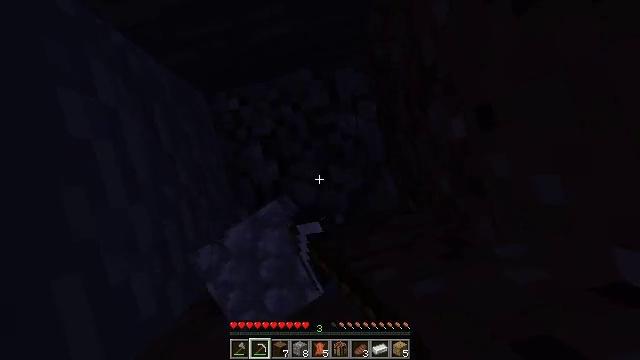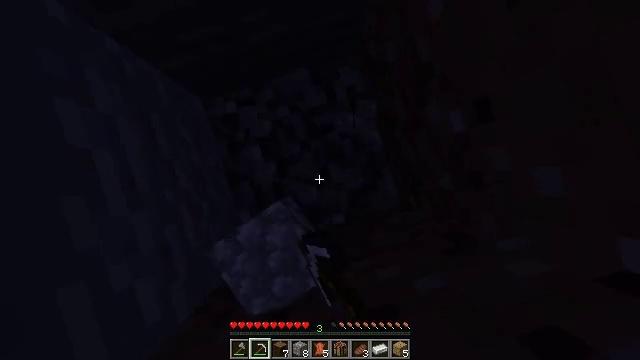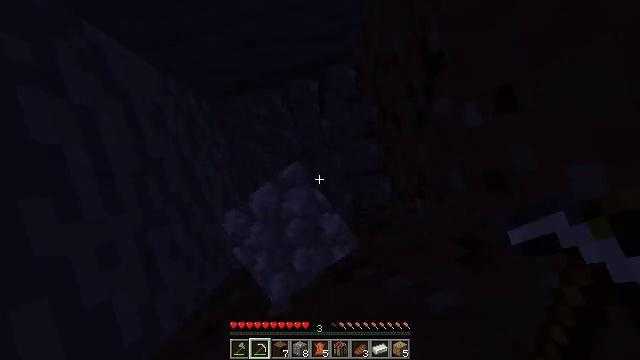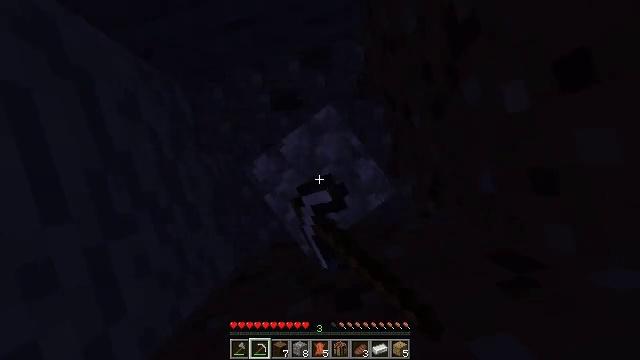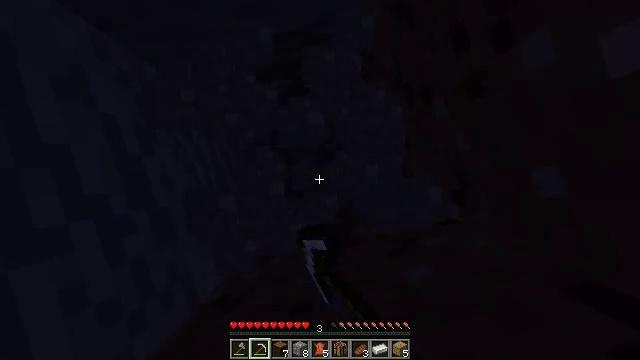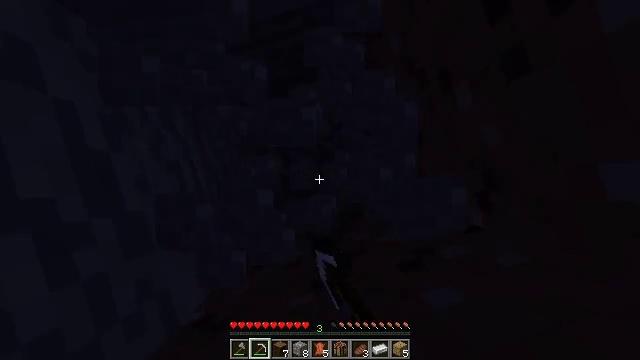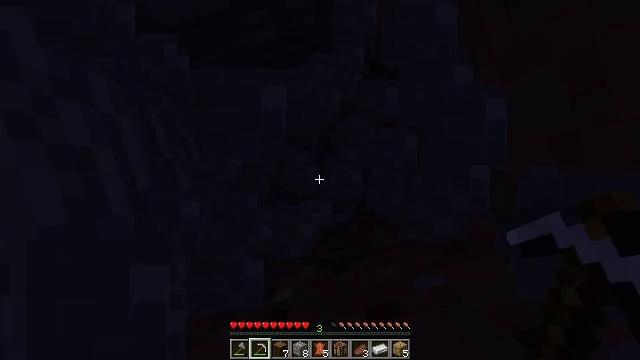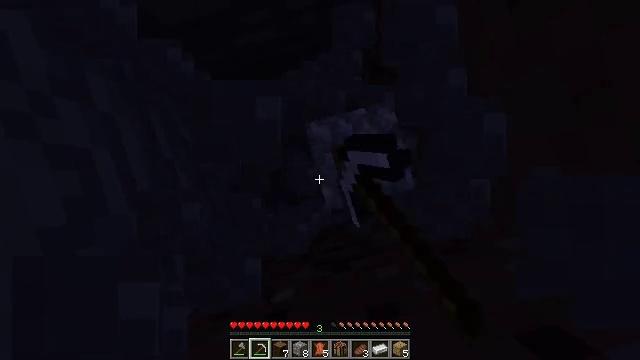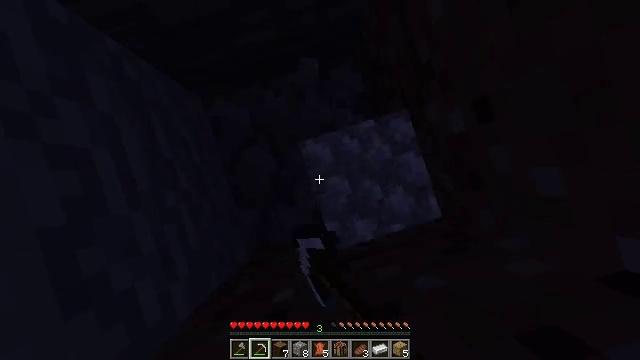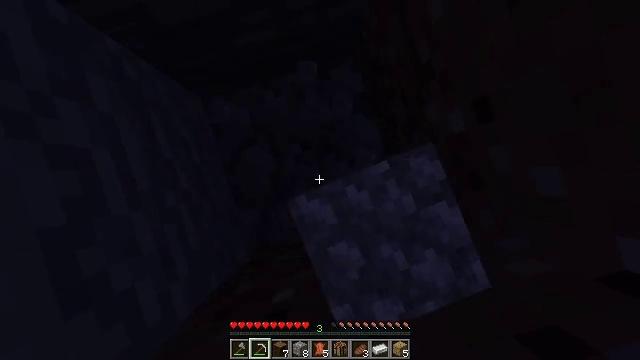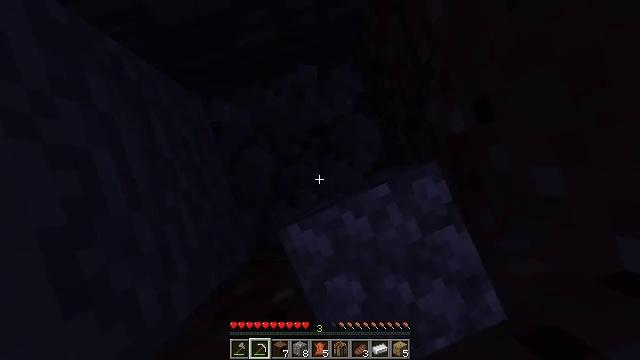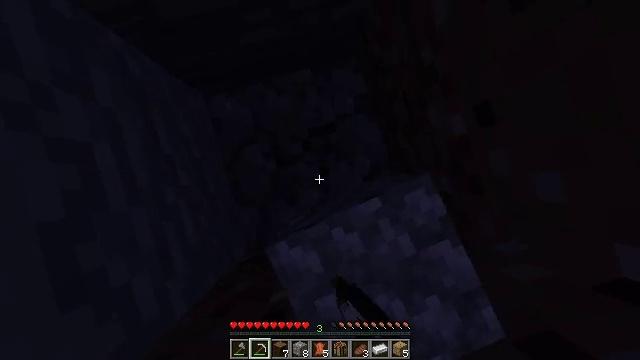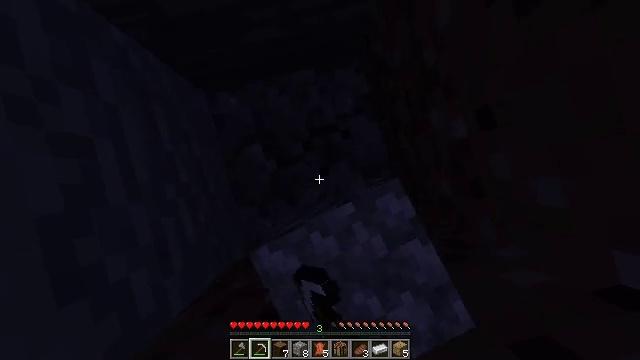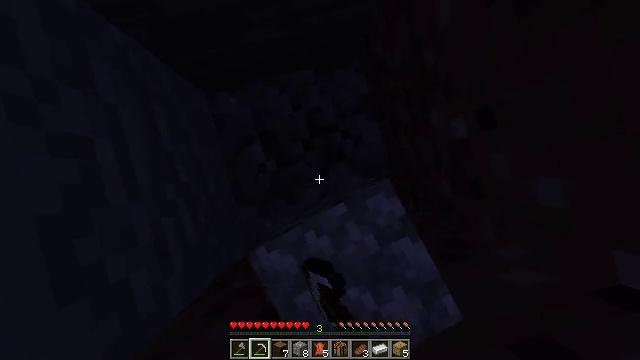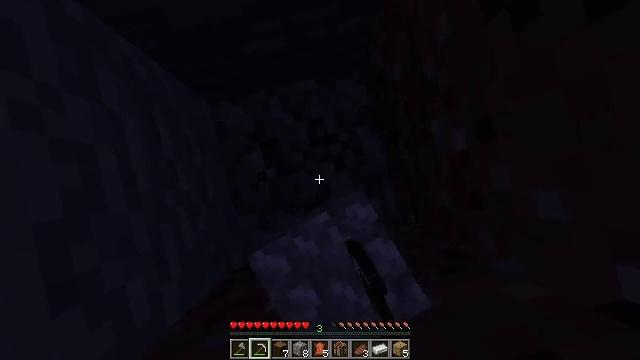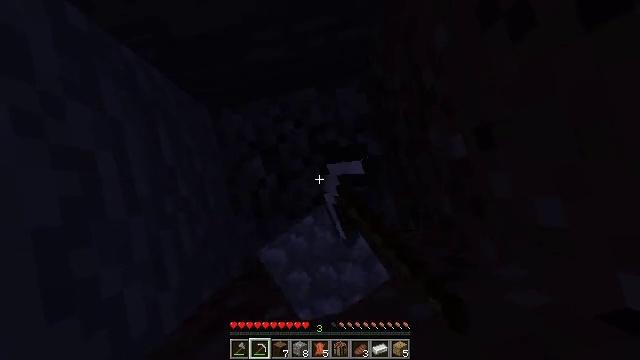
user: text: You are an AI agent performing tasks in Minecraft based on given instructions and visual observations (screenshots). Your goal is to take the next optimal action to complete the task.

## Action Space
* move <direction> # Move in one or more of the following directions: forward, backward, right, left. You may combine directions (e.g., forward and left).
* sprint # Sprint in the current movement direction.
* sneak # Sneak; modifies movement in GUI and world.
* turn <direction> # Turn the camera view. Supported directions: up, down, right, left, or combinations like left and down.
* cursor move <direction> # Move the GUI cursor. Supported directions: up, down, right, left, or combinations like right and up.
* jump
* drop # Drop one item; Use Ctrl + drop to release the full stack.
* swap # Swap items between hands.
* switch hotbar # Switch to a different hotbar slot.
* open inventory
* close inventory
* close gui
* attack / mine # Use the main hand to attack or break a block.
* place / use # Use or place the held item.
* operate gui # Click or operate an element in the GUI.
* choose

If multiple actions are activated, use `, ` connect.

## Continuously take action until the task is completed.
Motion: motion action
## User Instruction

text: Break the cobblestone to create a path.
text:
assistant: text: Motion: turn right and down, attack / mine
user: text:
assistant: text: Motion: attack / mine
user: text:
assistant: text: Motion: attack / mine
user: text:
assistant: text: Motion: attack / mine
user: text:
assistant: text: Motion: attack / mine
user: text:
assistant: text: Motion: attack / mine
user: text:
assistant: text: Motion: attack / mine
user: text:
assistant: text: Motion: attack / mine
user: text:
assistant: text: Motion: attack / mine
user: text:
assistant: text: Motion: attack / mine
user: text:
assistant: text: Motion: turn left and down, attack / mine
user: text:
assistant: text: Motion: turn left, attack / mine
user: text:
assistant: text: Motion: attack / mine
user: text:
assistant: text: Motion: turn up, attack / mine
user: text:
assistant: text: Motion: turn up, attack / mine
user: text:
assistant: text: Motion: attack / mine
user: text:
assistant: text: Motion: attack / mine
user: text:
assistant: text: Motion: attack / mine
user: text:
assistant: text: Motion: attack / mine
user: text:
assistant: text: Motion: turn left and down, attack / mine
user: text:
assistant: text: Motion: attack / mine
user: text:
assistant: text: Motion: attack / mine
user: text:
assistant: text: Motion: attack / mine
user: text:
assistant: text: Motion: attack / mine
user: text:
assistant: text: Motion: attack / mine
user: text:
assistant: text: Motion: attack / mine
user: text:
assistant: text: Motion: attack / mine
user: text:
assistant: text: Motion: attack / mine
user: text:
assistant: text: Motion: attack / mine
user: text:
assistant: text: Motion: attack / mine